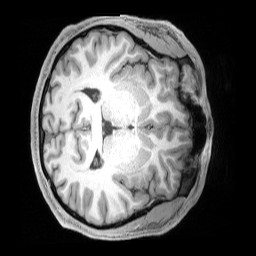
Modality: T1w
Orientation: axial
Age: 25
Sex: male
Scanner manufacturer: siemens
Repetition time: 2.4 s
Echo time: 0.00231 s